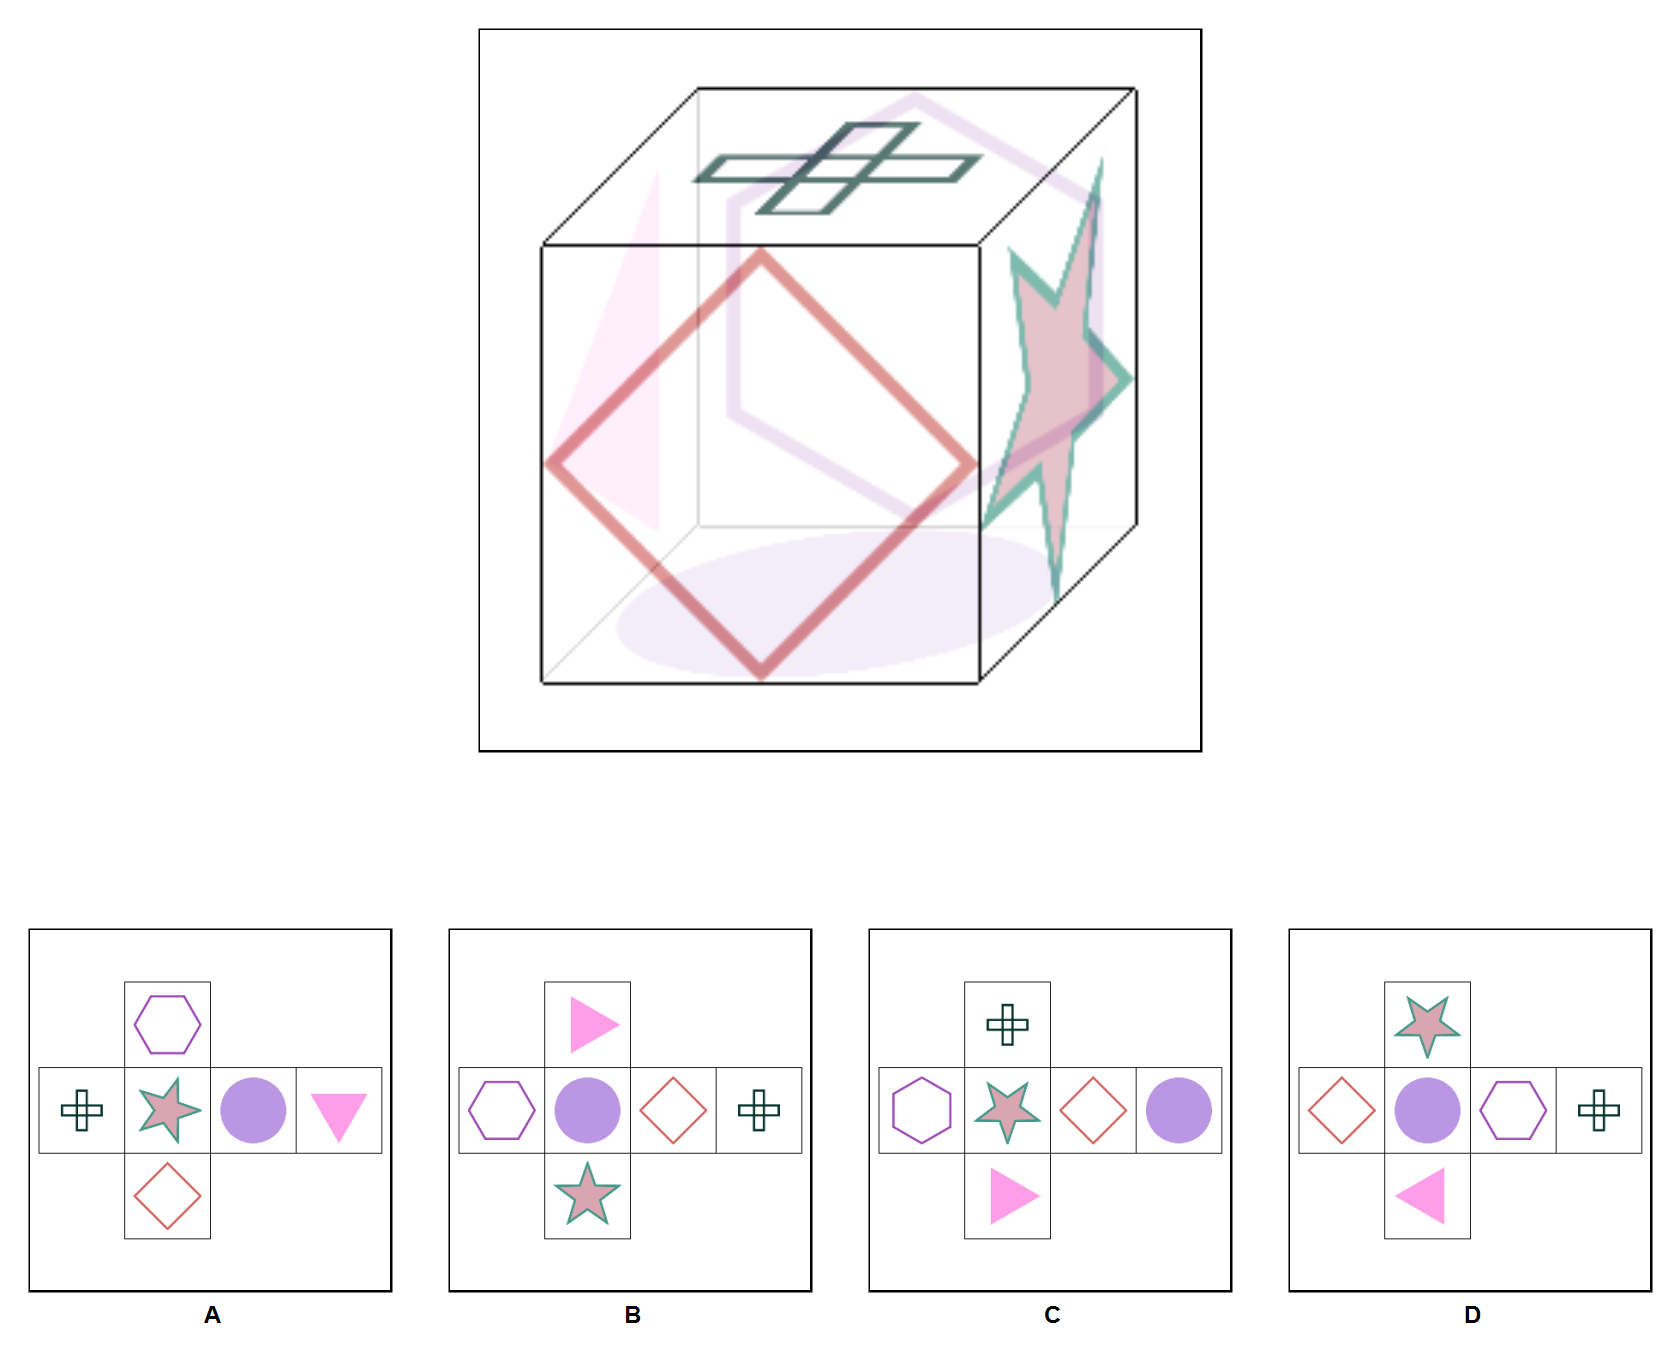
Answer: C